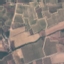
Label: PermanentCrop